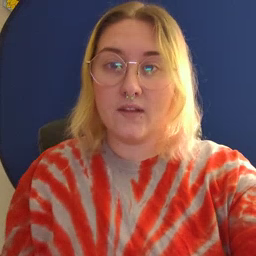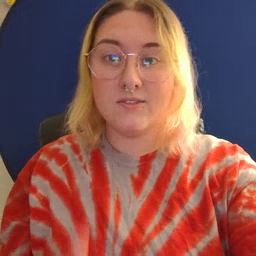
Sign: touch